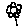
Label: flower